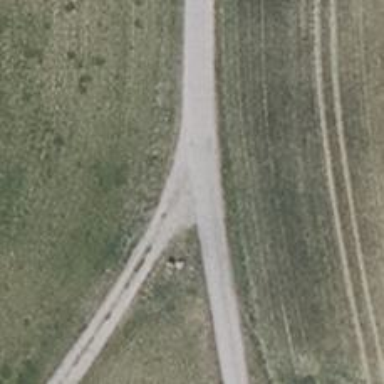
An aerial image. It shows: Track road with grade3 tracktype.